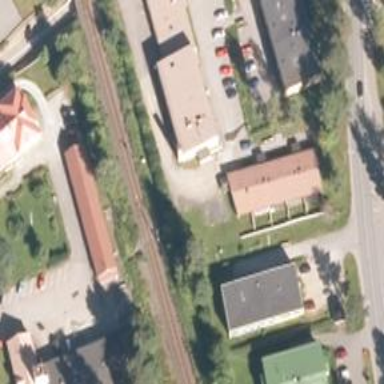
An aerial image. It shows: Railway signal.